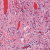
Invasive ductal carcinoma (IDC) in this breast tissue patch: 1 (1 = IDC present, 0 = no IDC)